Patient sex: M
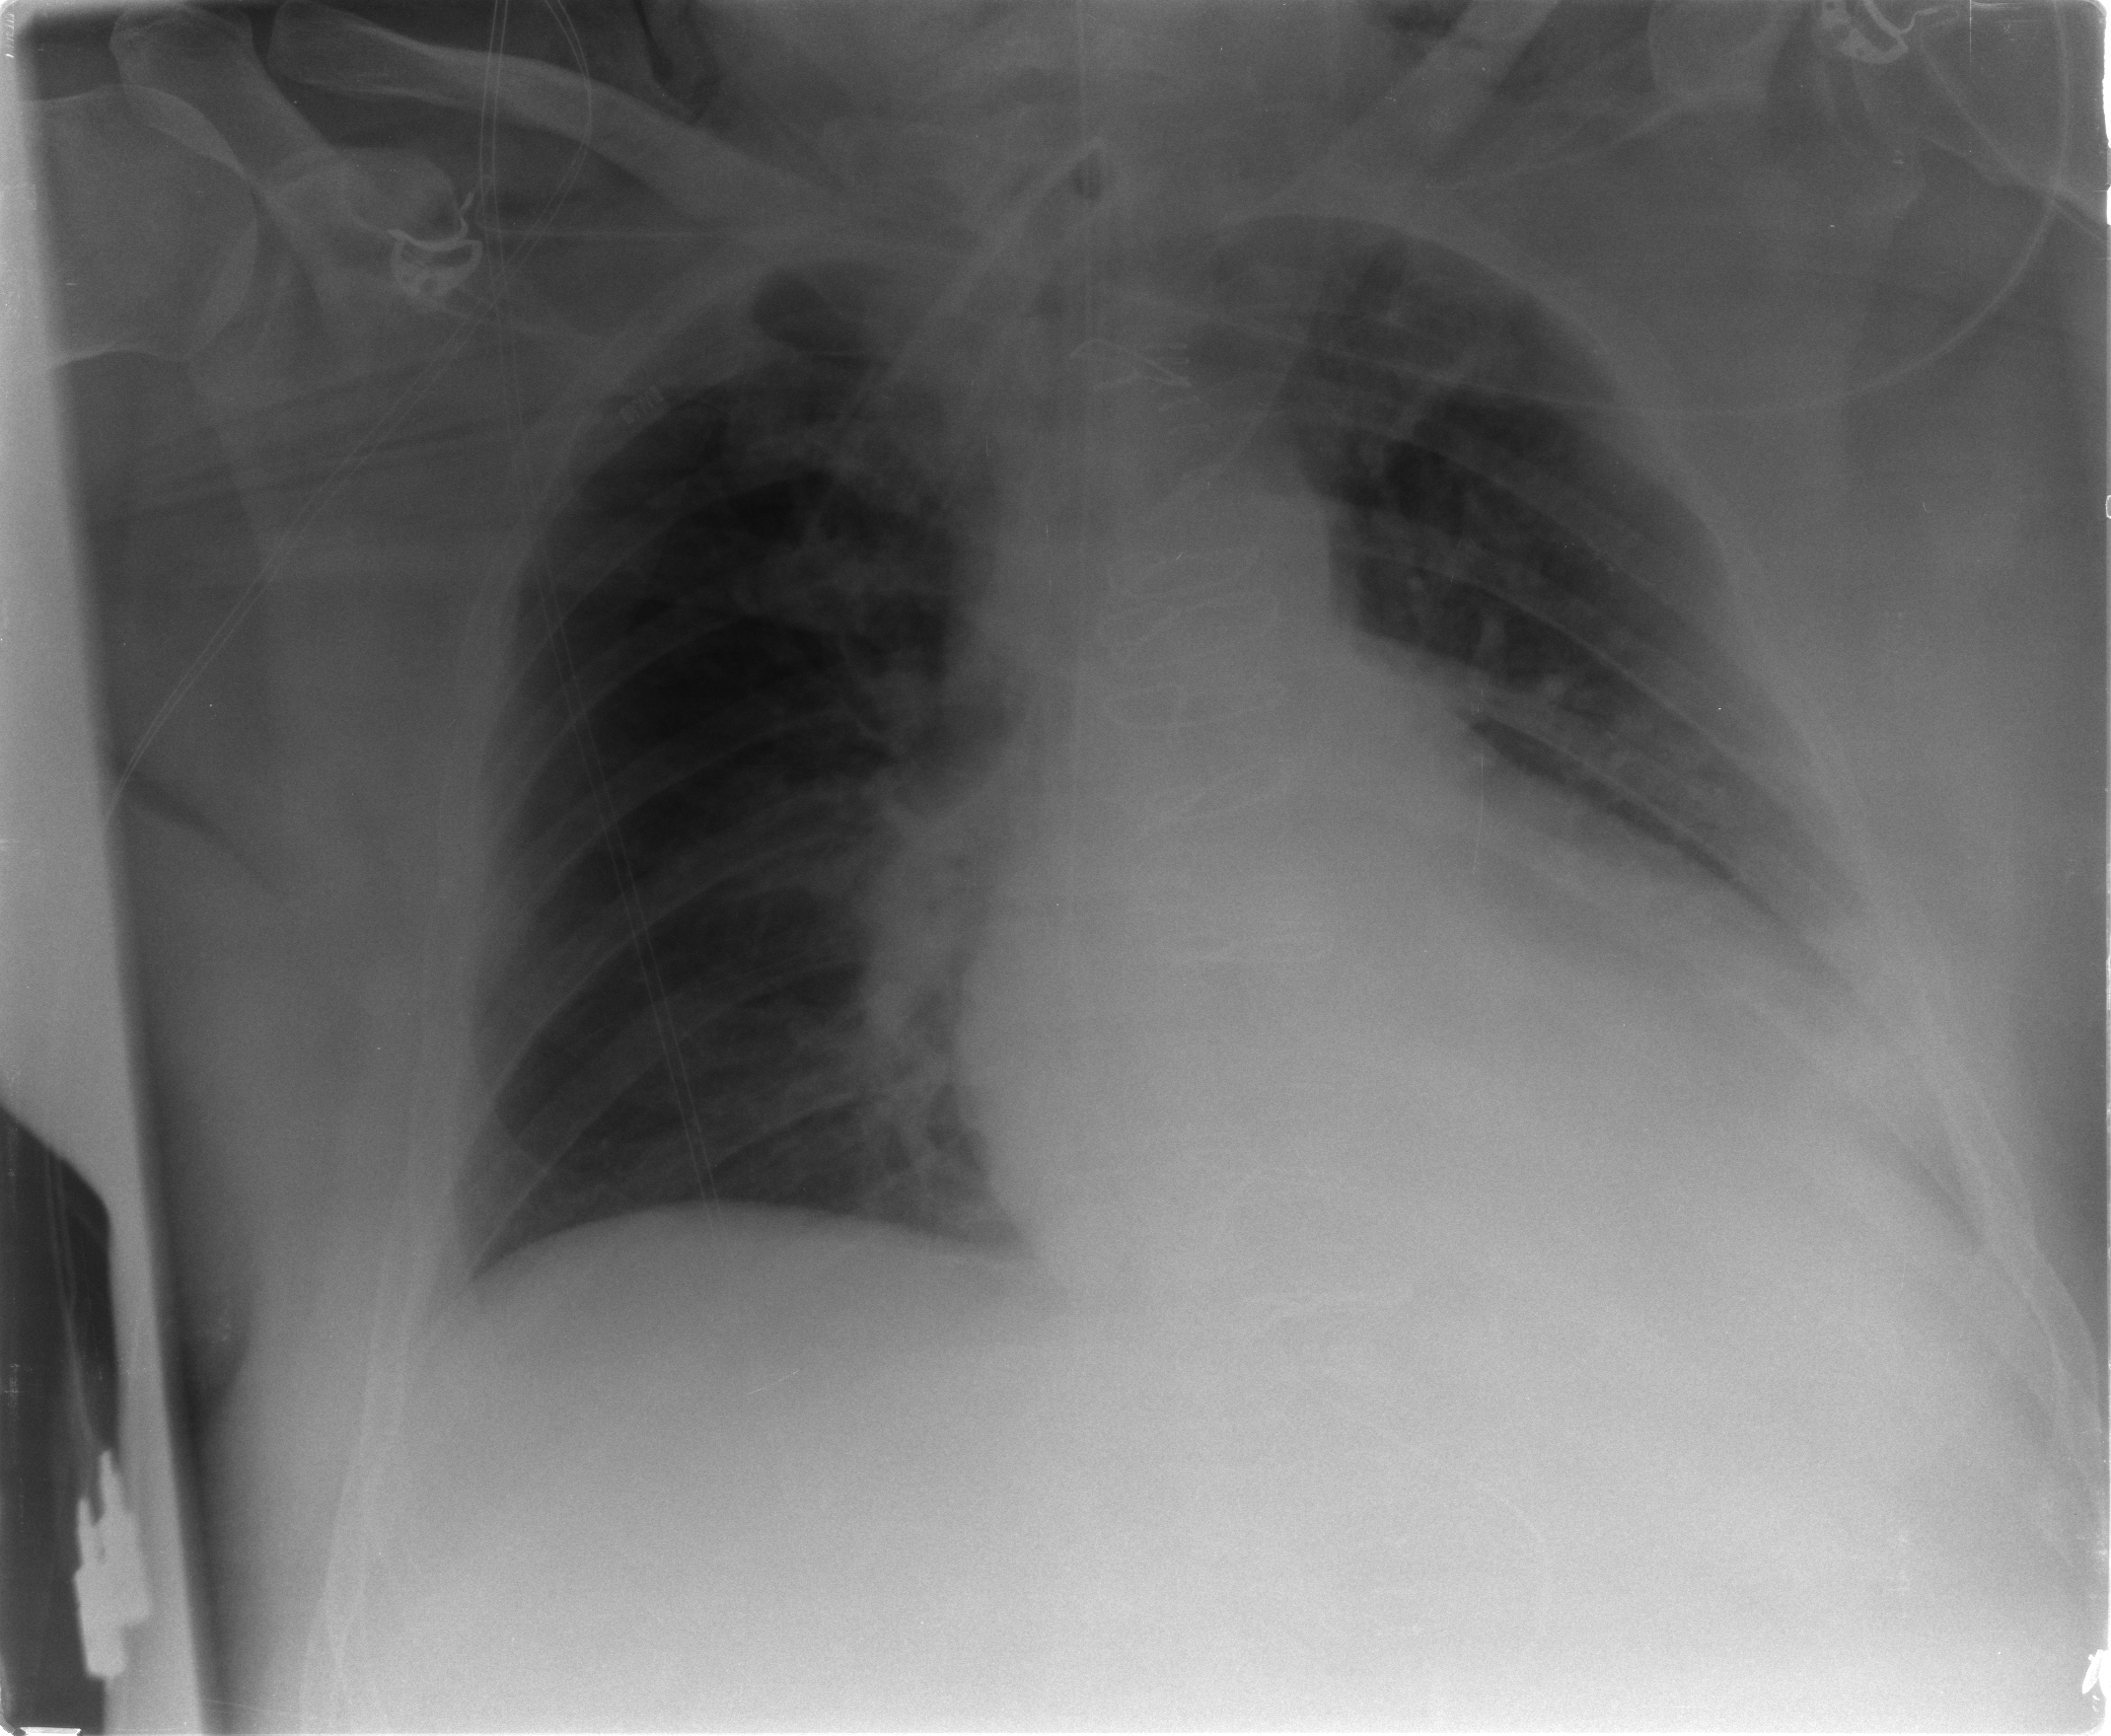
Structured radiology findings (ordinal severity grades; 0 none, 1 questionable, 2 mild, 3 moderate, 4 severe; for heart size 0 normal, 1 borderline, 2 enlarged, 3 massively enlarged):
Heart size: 2
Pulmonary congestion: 2
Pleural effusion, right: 0
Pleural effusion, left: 1
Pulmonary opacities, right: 1
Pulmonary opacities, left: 1
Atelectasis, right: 2
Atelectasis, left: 2